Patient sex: F
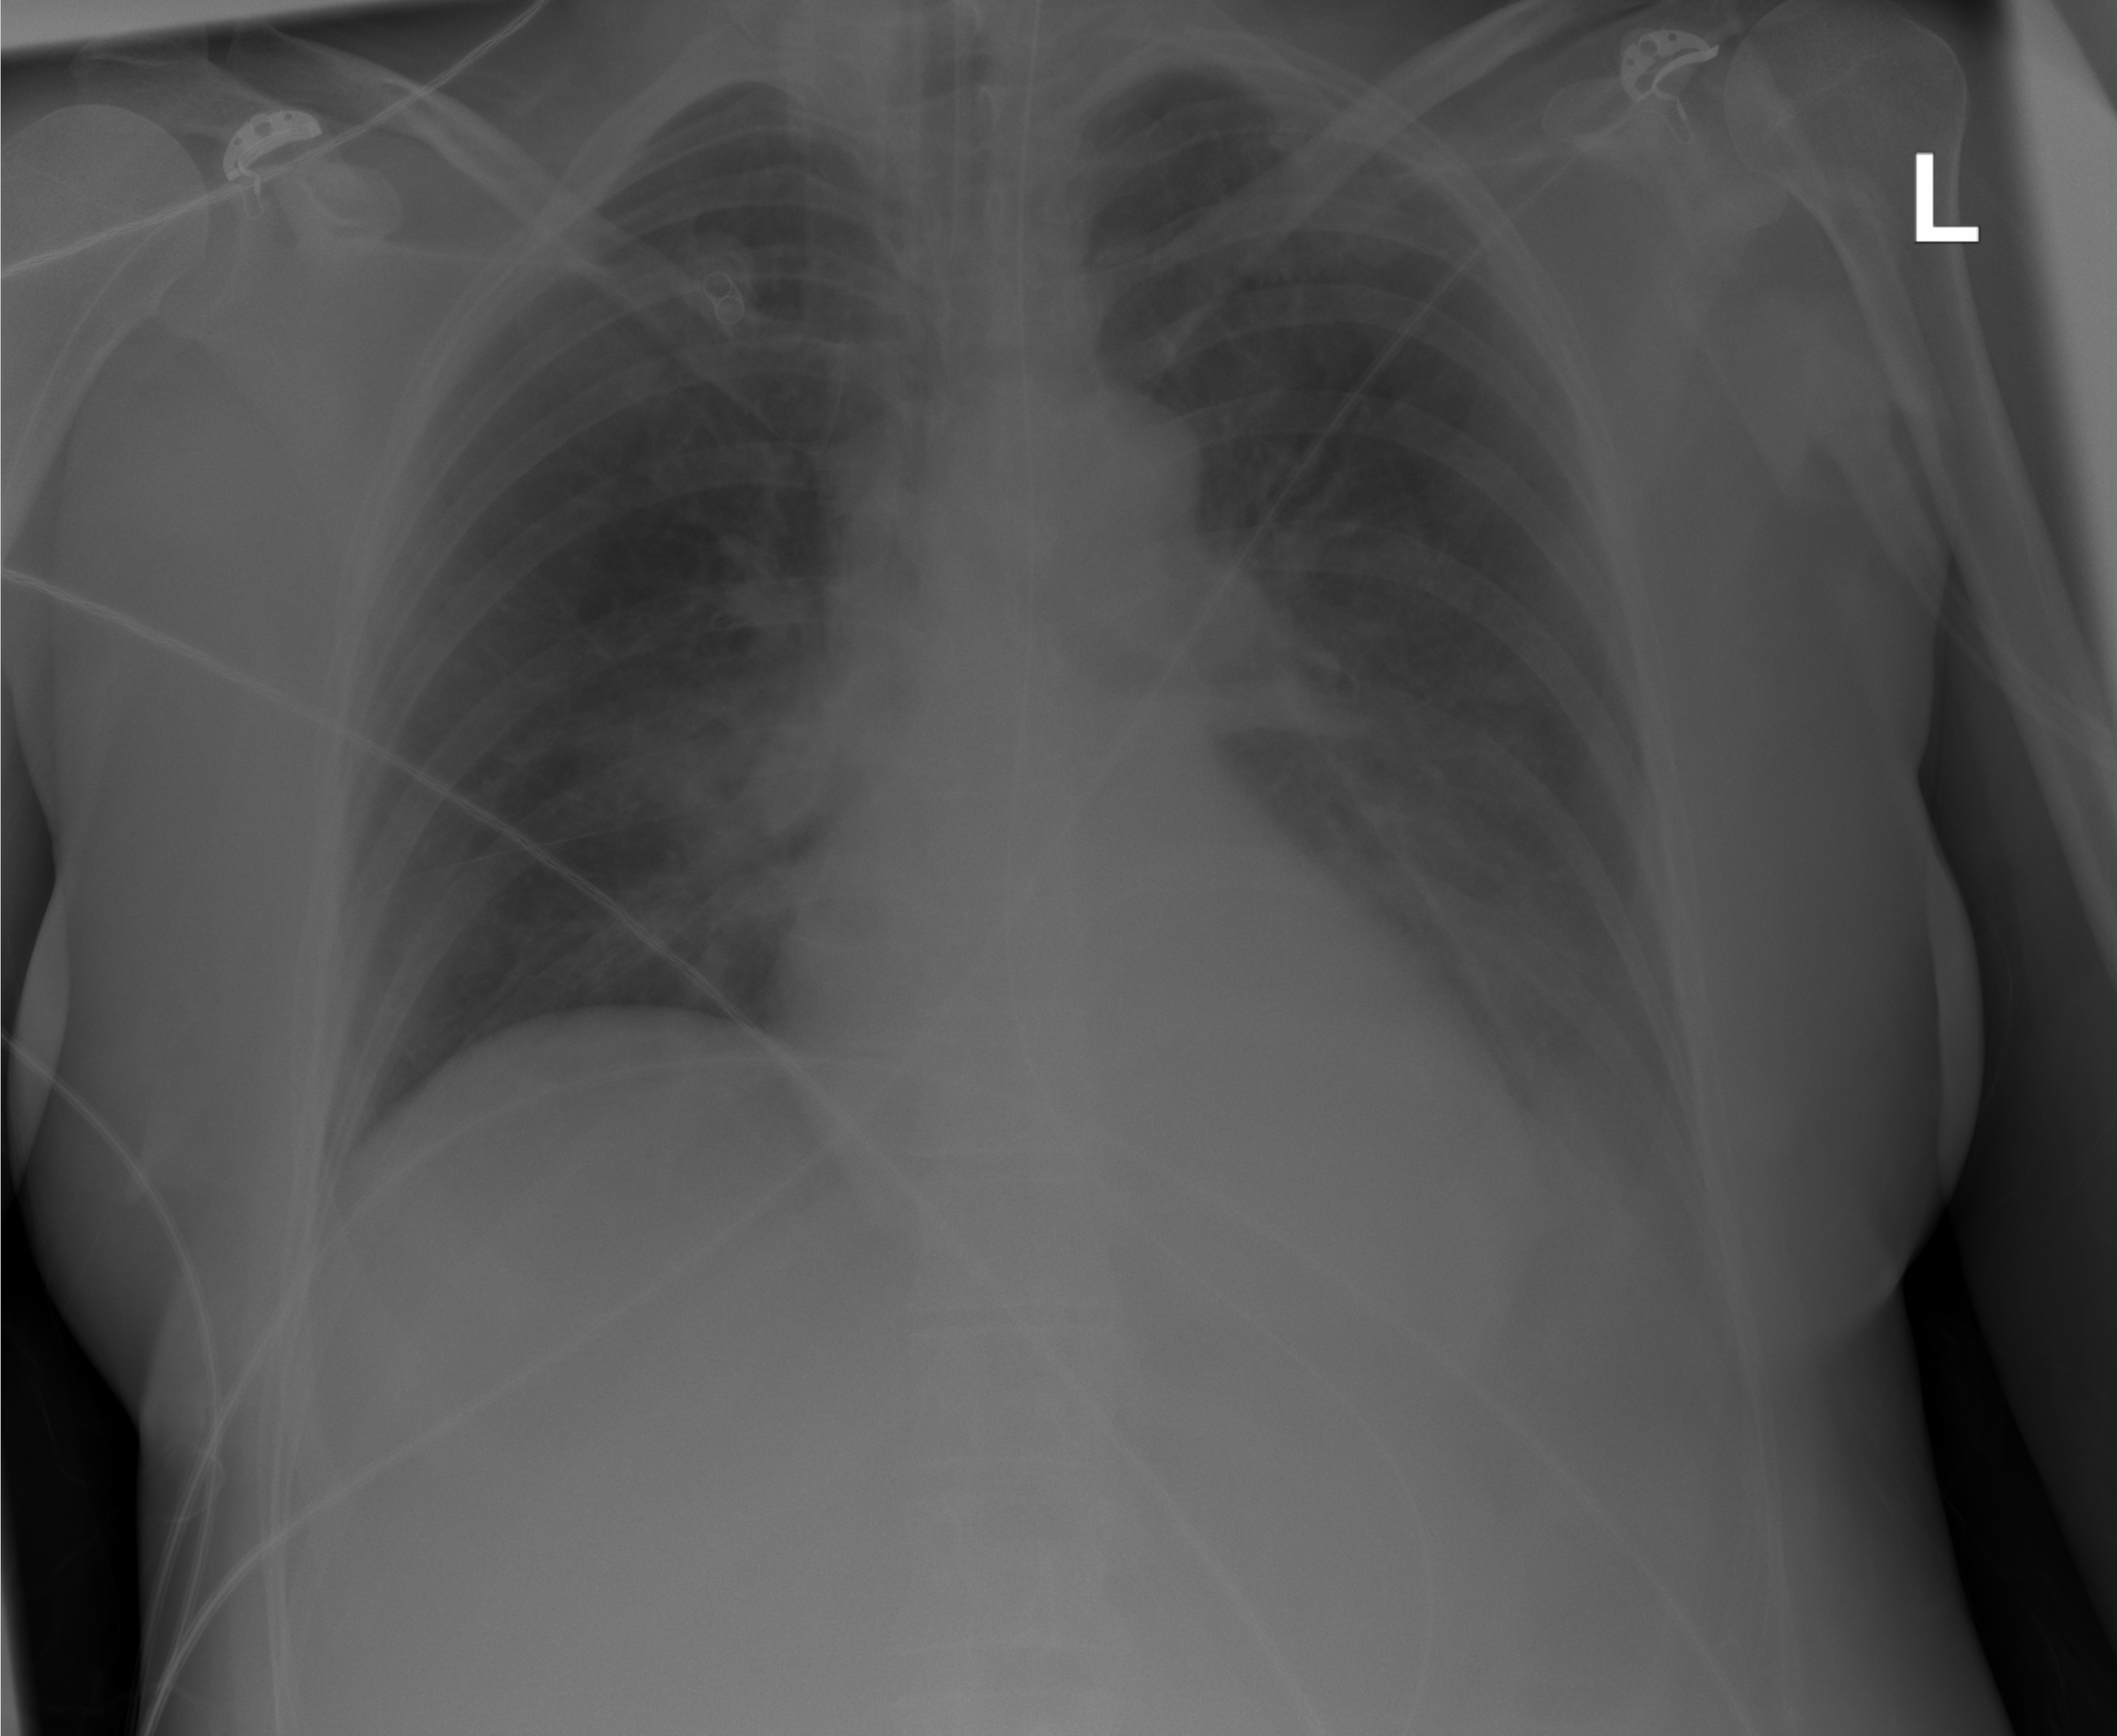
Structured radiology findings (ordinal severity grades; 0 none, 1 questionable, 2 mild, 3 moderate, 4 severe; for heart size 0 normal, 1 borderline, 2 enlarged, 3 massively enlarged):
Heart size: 2
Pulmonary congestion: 0
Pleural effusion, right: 0
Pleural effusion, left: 2
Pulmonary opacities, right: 1
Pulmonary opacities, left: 0
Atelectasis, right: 2
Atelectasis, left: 2